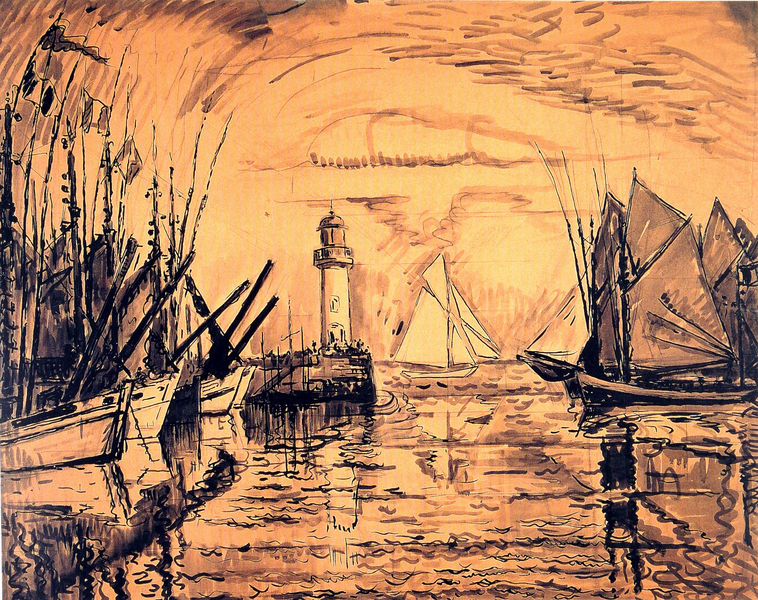
Titel: Groix. Le Phare, Groix. Der Leuchtturm
Künstler: Paul Signac
Standort: Little Rock
Institution: Arkansas Arts Center Foundation Collection
Schlagwörter: dunkel, gemälde, himmel, meer, schatten, wasser, weiß, wolken, aquarell, fluss, gelb, landschaft, ocker, see, ufer, abend, braun, frankreich, hell, hintergrund, holz, licht, orange, schwarz, skizze, zeichnung, rot, wolke, beige, malerei, falten, bild, spiegel, dämmerung, ferne, horizont, morgen, sonnenaufgang, spiegelung, wind, sonne, tücher, blatt, schön, boot, boote, turm, küste, schiff, schiffe, segel, segelboot, segelschiffe, strand, wellen, papier, liegen, ansicht, fahnen, spiegelbild, studie, fahne, mast, segelschiff, abstrakt, grafik, graphik, sonnenuntergang, vergilbt, linien, sepia, bug, hafen, anleger, hafenmauer, kai, kaimauer, masten, promenade, pier, wogen, duktus, reflexe, aufgang, stimmung, abendrot, striche, anlegen, bucht, leuchten, lichtreflexe, reflexion, segelboote, takelage, impression, ozean, tusche, gewölbe, mole, leuchtturm, kohle, schraffur, bleistift, entwurf, pinsel, stift, tinte, wellig, flecken, kiel, zentral, pinselstriche, spiegelungen, einfahrt, signac, leuchtend, flaggen, anker, fähnchen, maste, abenddämmerung, waser, mittelmeer, rumpf, paul signac, vorzeichnung, ankerplatz, leuchturm, asser, aquarelliert, spiegelt, skizz, hafeneinfahrt, meerw, ange, ankerketten, degelschiffe, kiele, lanz, schiffsrumpf, spiegelungg, straffur, warnene, schiffsbug, eichnung, lichtstudie, hefen, gelbes papier, 1890, bootee, eingeholt